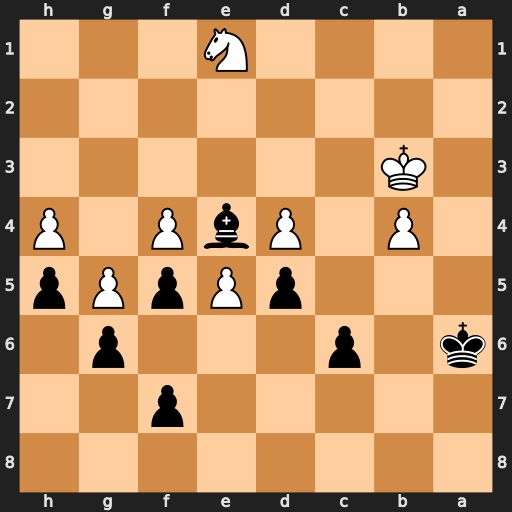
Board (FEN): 8/5p2/k1p3p1/3pPpPp/1P1PbP1P/1K6/8/4N3
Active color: b
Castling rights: -
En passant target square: -
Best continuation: Kb5 Ka3 Kc4